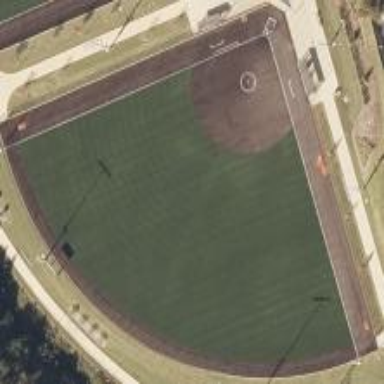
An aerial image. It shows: Fenced pitch used for softball baseball.